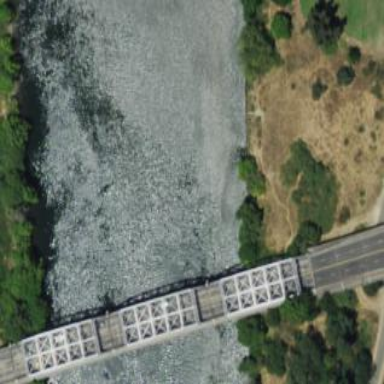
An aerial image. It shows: Man-made bridge.